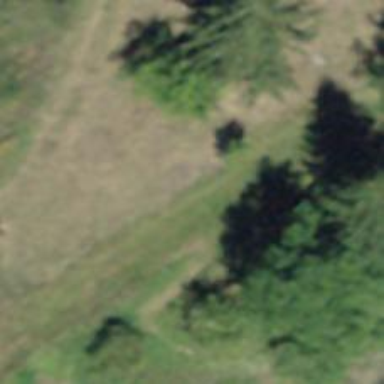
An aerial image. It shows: Path on the ground.